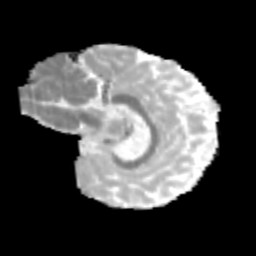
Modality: MD
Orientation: sagittal
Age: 12
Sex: female
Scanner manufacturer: siemens
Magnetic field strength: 3 T
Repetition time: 3.8 s
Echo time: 0.07 s